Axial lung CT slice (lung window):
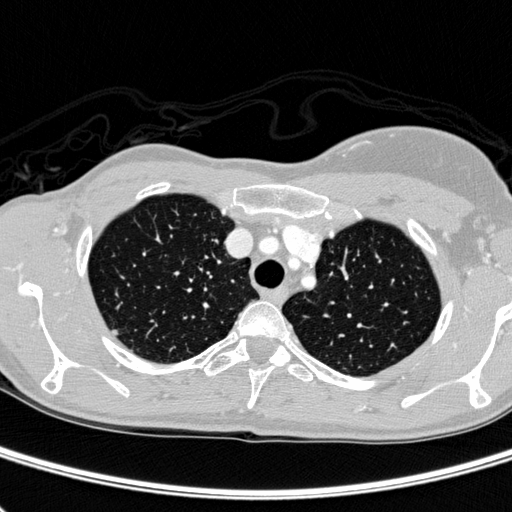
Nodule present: yes
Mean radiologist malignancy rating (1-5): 2.5